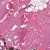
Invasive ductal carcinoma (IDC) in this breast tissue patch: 0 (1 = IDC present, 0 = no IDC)